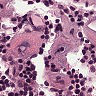
Metastatic tissue present: no